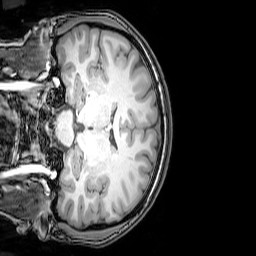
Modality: T1w
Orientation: coronal
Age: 21
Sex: female
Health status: healthy
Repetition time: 0.081 s
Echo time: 0.037 s